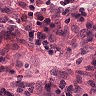
Metastatic tissue present: no